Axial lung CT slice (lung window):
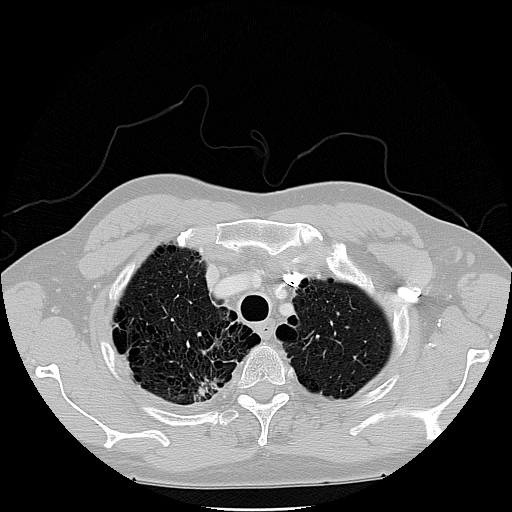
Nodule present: no